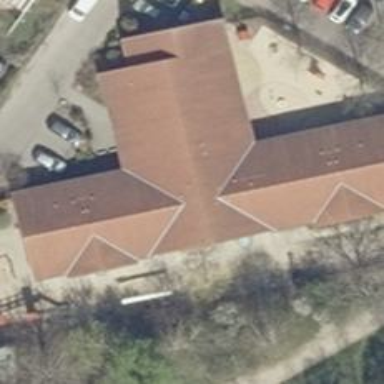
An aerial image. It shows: Kindergarten.